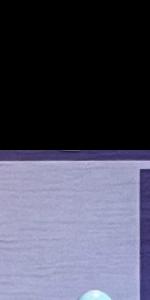
Label: Empty